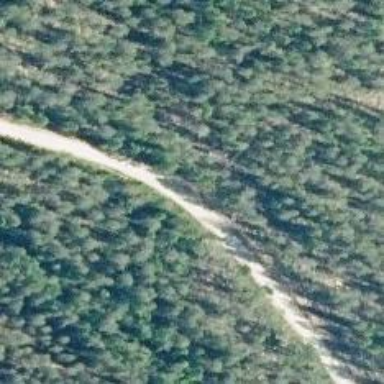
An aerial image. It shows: Unclassified road.